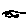
Label: fish